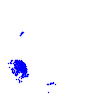
Particle: electron